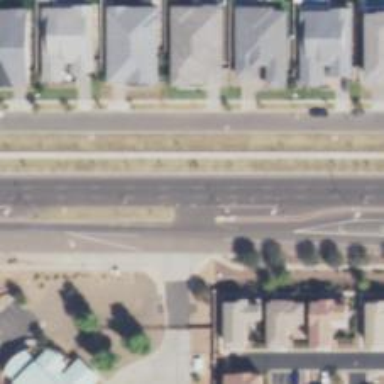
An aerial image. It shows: Secondary road with asphalt surface.